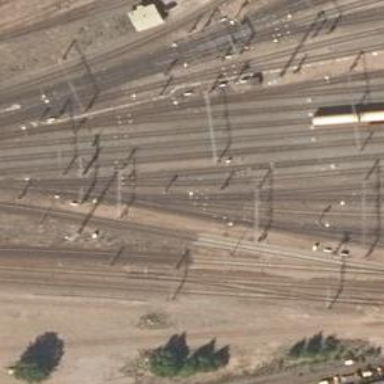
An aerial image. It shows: Railway signal.